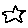
Label: star